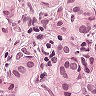
Metastatic tissue present: yes